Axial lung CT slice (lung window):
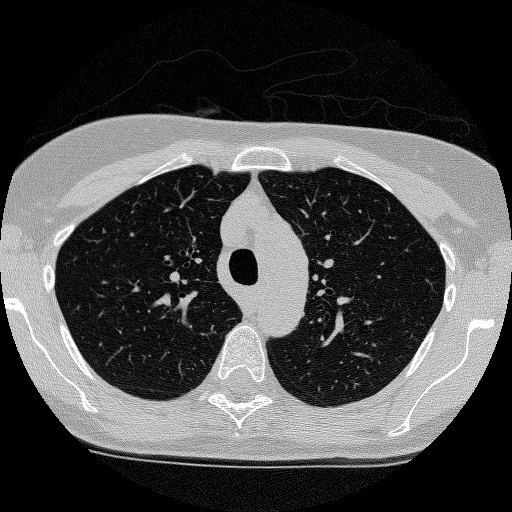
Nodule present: no